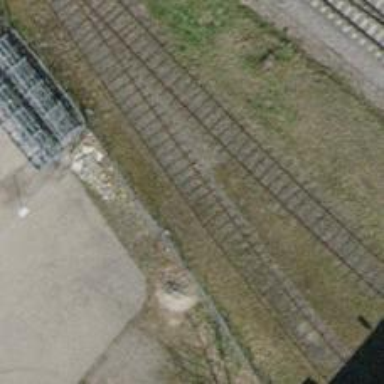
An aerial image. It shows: Single-track spur railway line.